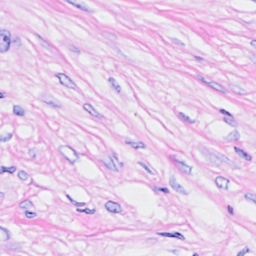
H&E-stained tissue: Breast